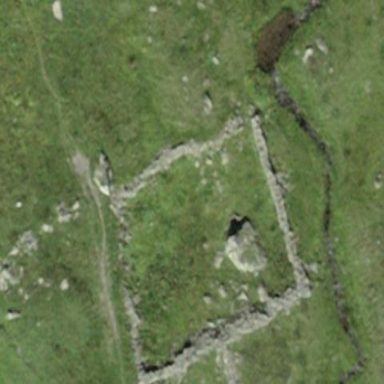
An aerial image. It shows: Wall made of dry stone.